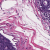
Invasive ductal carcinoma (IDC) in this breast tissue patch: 0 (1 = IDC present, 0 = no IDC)